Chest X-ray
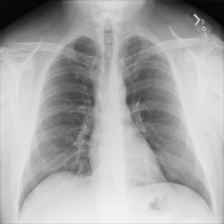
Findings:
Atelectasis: negative
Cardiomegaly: negative
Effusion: negative
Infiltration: negative
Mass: negative
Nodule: negative
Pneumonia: negative
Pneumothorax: negative
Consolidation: negative
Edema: negative
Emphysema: negative
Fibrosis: negative
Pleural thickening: negative
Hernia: negative